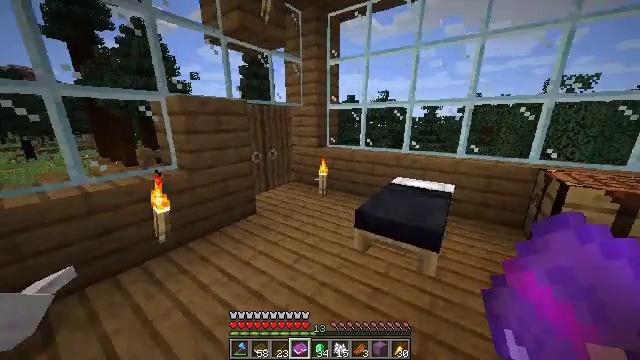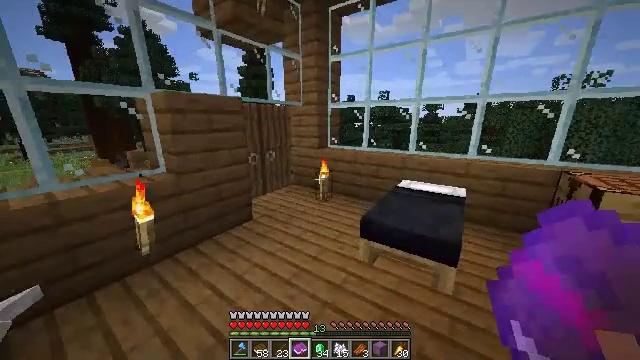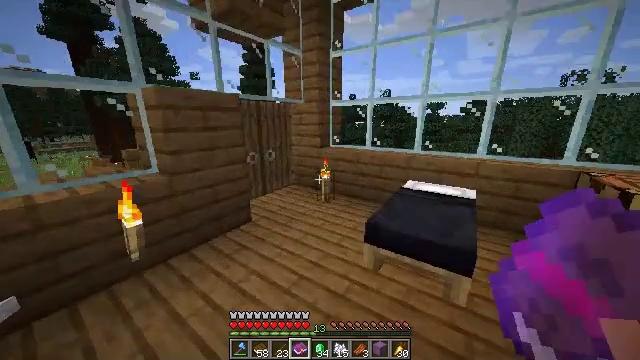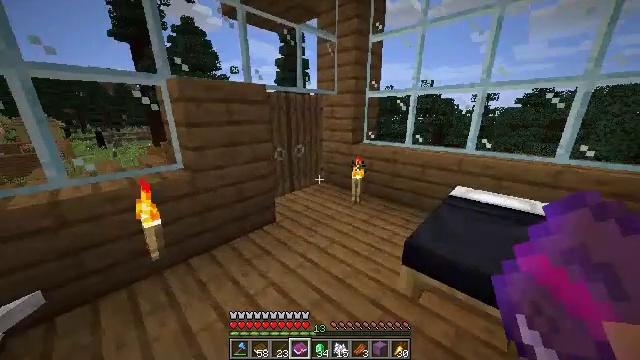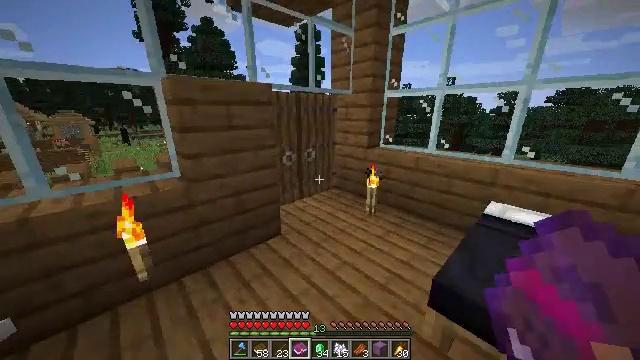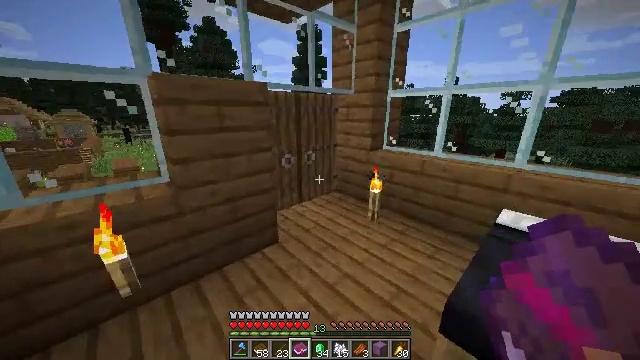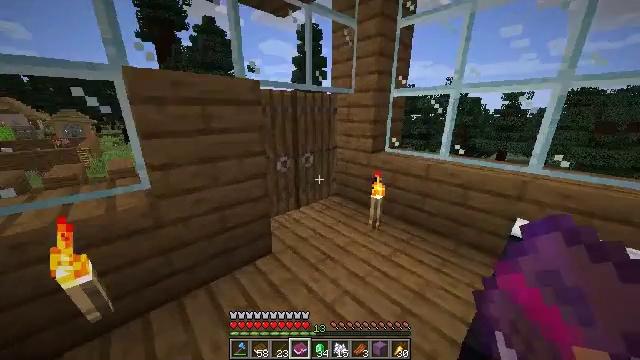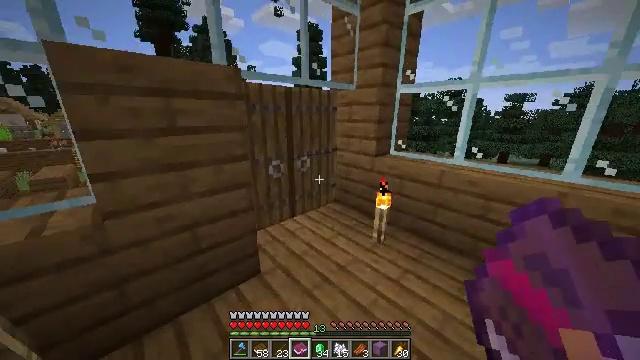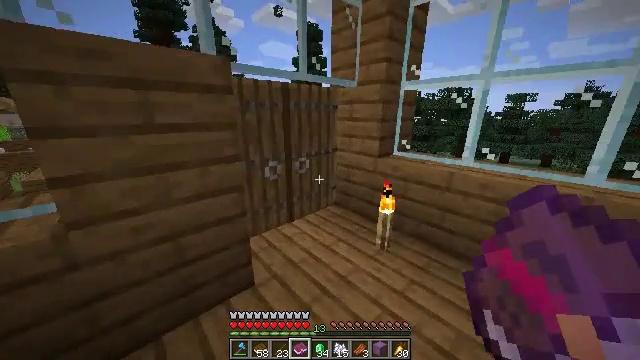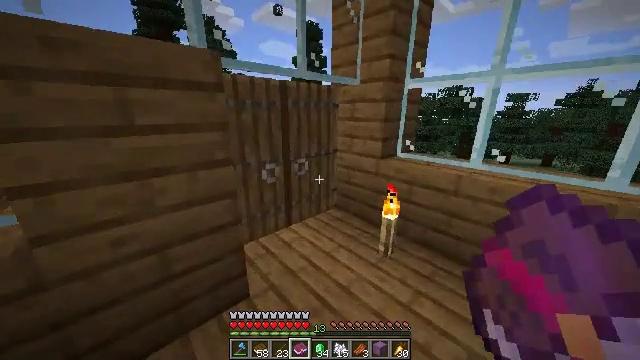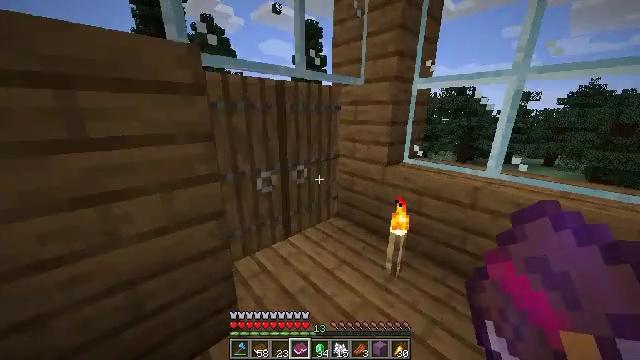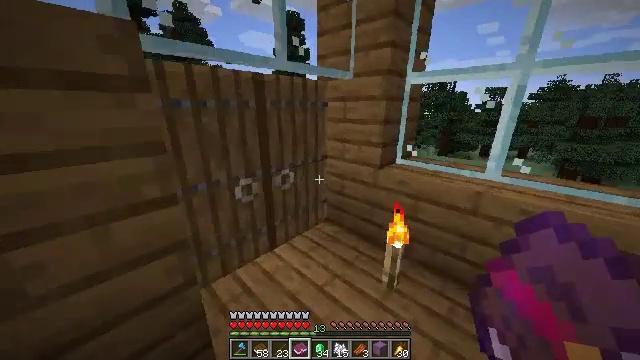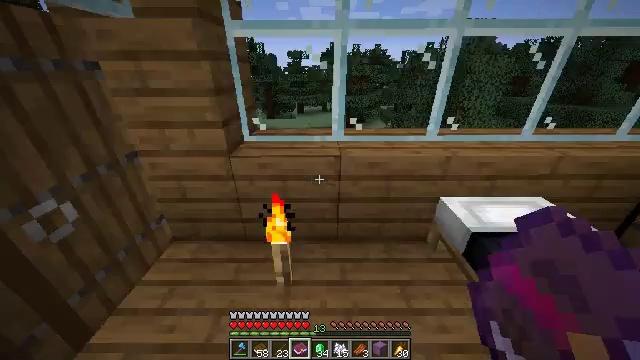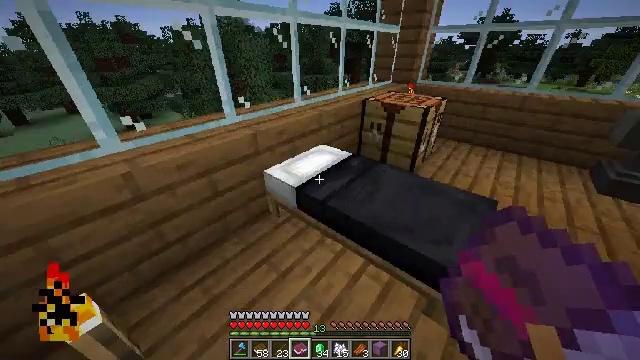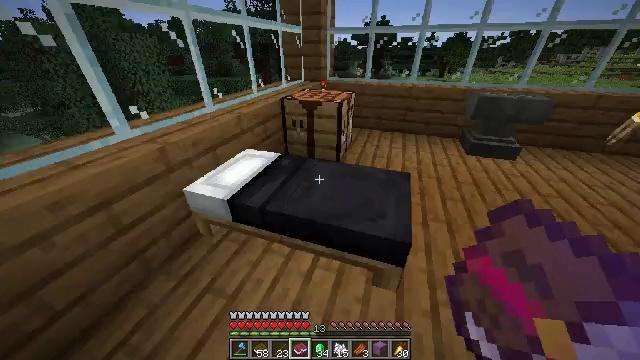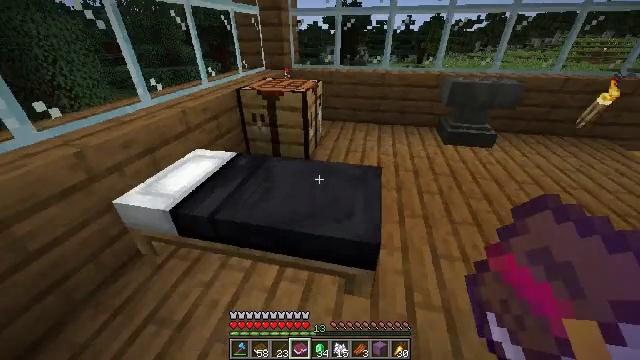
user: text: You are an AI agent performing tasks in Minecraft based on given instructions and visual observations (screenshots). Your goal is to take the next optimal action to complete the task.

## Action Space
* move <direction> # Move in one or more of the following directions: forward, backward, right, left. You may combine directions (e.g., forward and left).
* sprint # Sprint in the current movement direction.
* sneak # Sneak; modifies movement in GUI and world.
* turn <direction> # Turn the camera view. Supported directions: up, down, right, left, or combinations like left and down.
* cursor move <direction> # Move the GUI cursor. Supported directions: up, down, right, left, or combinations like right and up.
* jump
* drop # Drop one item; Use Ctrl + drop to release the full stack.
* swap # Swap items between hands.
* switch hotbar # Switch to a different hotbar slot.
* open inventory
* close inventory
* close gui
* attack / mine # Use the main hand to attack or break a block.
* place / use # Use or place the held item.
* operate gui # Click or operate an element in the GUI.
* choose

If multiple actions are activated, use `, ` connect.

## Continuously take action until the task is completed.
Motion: motion action
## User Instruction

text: Enchant a book to create an enchanted book.
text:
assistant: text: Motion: move forward, sprint
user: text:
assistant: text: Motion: move forward, sprint
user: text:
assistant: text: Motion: move forward, sprint, turn left and down
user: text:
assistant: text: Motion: move forward, sprint, turn left
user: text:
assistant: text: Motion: move forward, sprint
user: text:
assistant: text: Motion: move forward, sprint
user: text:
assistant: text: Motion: move forward, sprint
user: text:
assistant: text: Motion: move forward, sprint
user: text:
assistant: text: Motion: move forward, sprint
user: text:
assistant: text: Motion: move forward, sprint
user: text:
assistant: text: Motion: move forward, sprint, turn right and down
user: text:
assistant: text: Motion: move forward, sprint, turn right and down
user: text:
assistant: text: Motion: move right, turn right and down
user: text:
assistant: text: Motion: move right, turn right
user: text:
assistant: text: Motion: move right, turn right
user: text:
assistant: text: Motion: move right, turn left
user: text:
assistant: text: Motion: no_op
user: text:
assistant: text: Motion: open inventory
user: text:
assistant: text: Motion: cursor move left and up, open inventory
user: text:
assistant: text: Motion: cursor move right and up, open inventory
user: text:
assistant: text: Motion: cursor move right
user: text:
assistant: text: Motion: cursor move right
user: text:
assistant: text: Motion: cursor move right
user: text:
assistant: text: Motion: no_op
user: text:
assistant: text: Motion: cursor move right and down
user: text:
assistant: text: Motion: cursor move down
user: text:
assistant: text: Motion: cursor move down
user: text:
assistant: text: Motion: cursor move left and down
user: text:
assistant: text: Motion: no_op
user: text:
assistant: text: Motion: close inventory